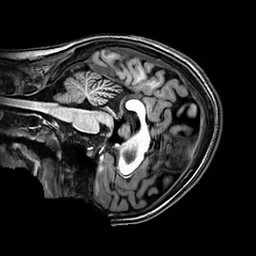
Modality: T1w
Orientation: sagittal
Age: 22
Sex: female